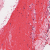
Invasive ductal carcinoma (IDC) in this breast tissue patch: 0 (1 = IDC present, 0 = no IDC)